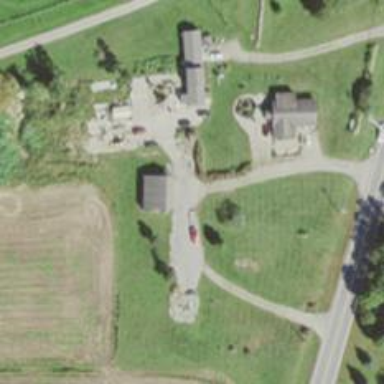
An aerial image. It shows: Residential driveway used as service road.